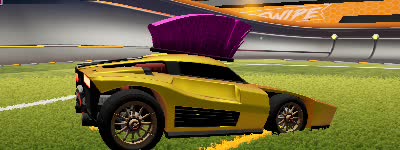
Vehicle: breakout